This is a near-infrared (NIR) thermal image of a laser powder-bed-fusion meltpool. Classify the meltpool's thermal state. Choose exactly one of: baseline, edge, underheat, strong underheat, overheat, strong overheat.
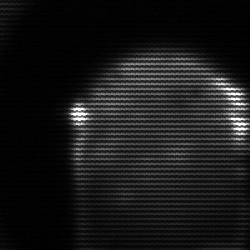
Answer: edge